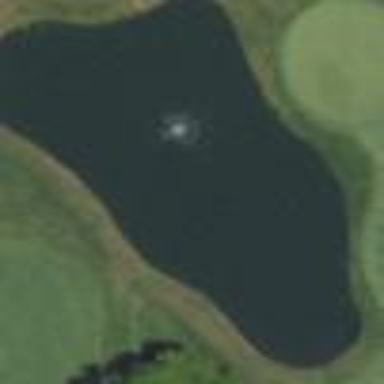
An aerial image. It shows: Water hazard on golf course. The hazard is natural water feature.